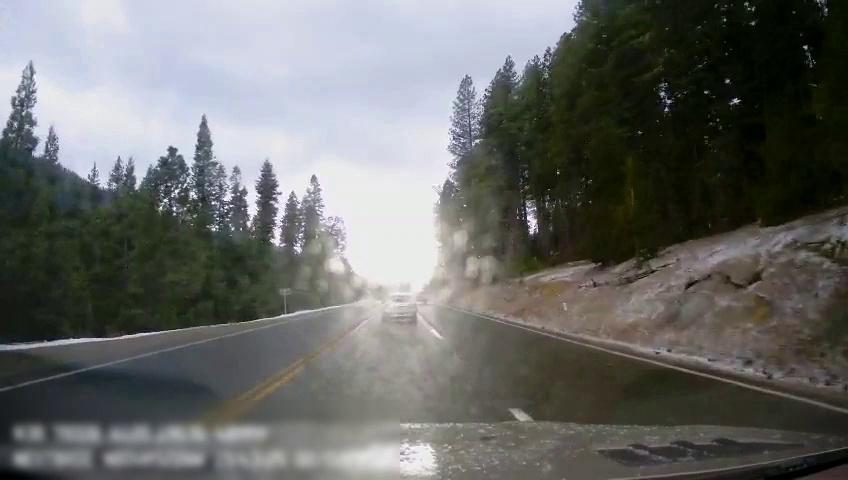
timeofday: Day
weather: Cloudy
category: Drivable Space
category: Vehicles | Car
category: Lanes | Current Lane
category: Lanes | Current Lane
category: Lanes | Opposite Lane
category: Lanes | Opposite Lane
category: Lanes | Current Lane